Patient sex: M
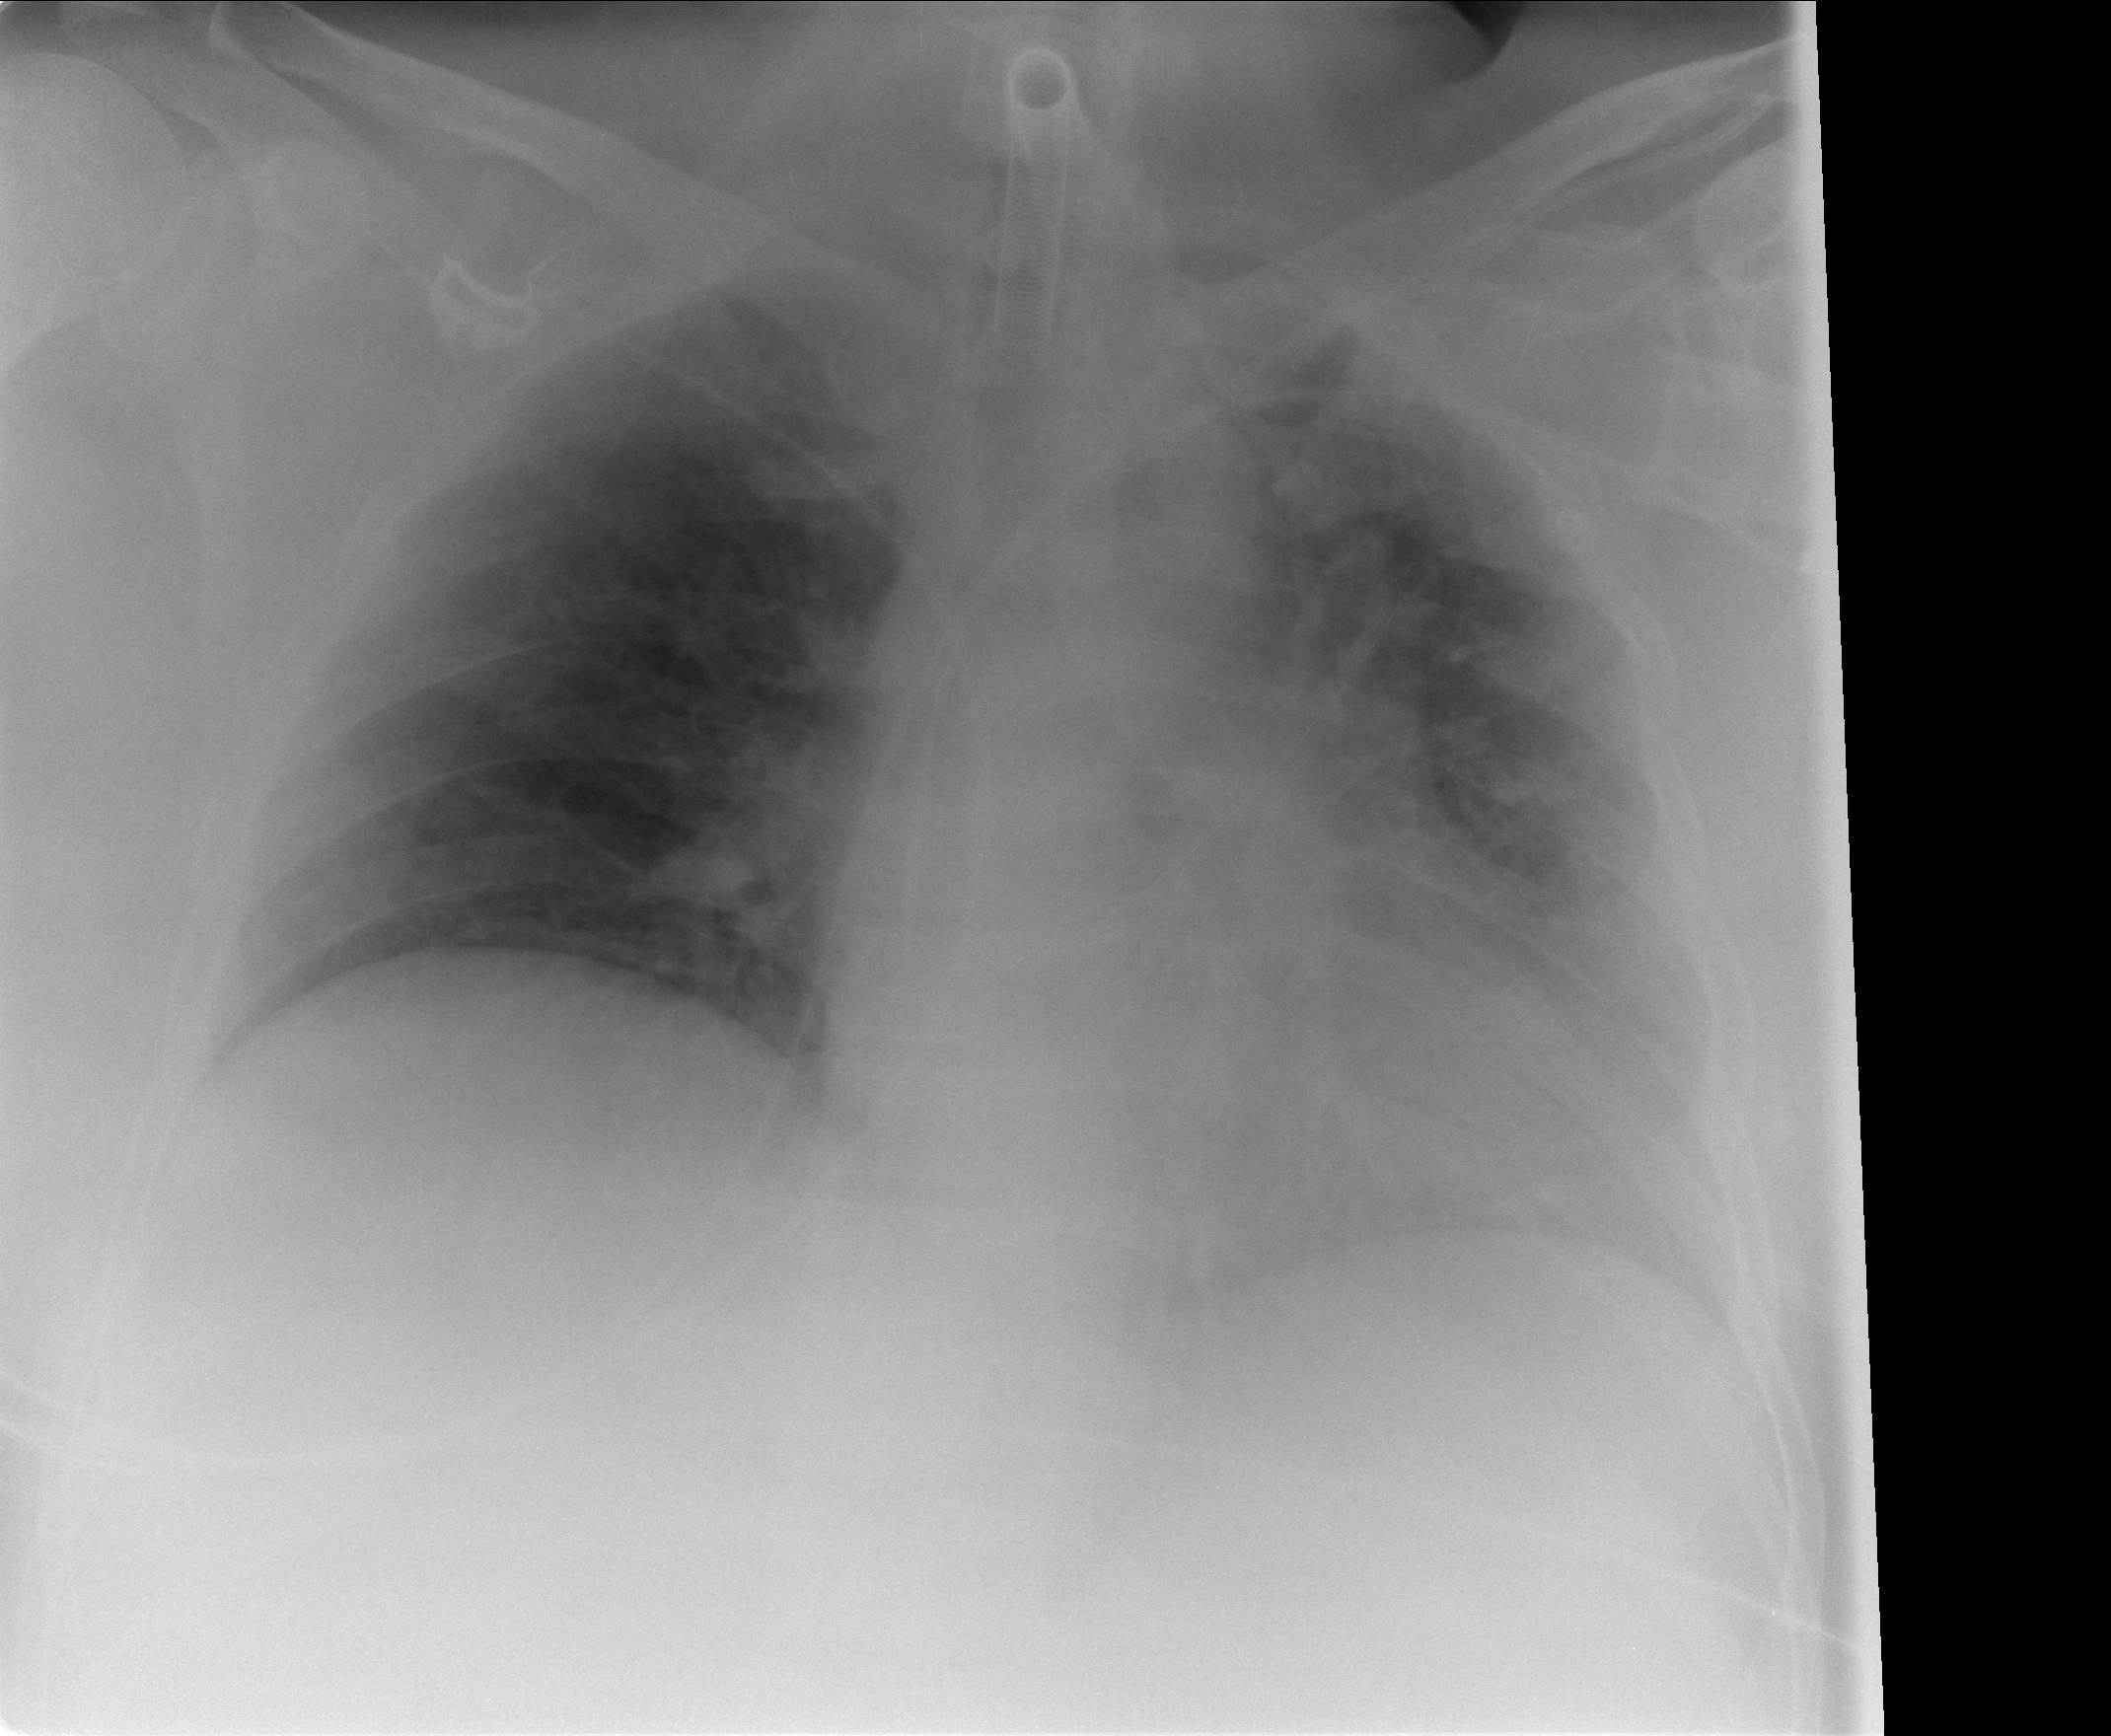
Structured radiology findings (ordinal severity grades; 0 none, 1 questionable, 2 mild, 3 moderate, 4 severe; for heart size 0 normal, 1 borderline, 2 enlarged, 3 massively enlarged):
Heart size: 2
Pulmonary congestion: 1
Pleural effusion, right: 0
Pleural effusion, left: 1
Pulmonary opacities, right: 0
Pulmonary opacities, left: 3
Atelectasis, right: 1
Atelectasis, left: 3